Question: I added a new client-side JS lib (typeAheadDemo.js) to my theme recently, but the lib is not loading and so the functions in the lib are not available in the application.
It works with other elements ( CSS, JS from URL ). So I wonder, if there is any known issue with loading client-side JS in a theme.
I cleared the browser cache and also restarted the server. But the lib is not loaded. If I add the lib as a resource to the page, everything is working fine. I also tried with and without the leading slash.

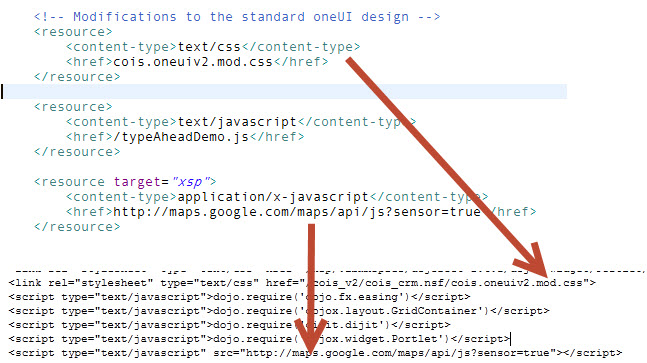
Answer: This is the way I reference javascript located in the "Code\Script Libraries"
'''
<resource>
<content-type>application/x-javascript</content-type>
<href>typeAheadDemo.js</href>
</resource>
'''
Hope it helps